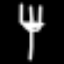
Label: fork